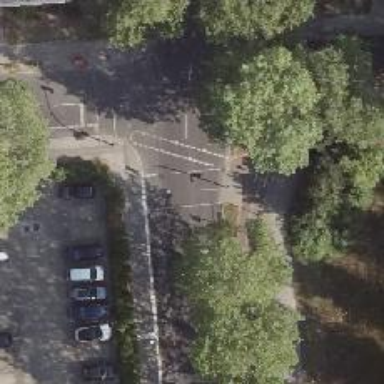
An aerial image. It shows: Footway with traffic signals at crossing.